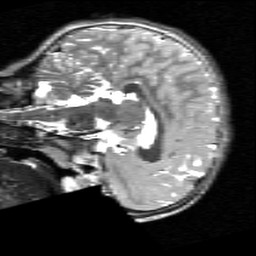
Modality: T2w
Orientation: sagittal
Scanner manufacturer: siemens
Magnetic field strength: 3 T
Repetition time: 7.14 s
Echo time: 0.109 s